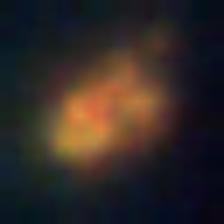
Taxon: Unknown_detritus
Group: Unknown